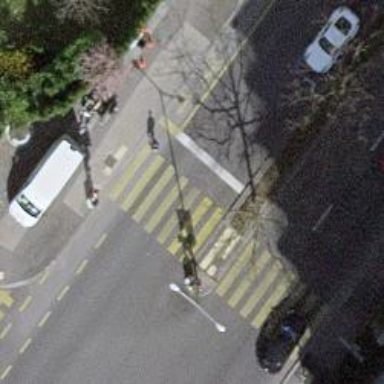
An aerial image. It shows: Road crossing with traffic signals.